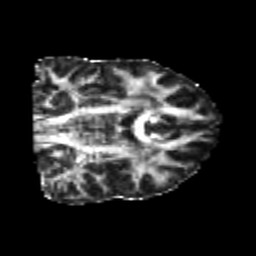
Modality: FA
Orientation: coronal
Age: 23
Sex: male
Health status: healthy
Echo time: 0.074 s